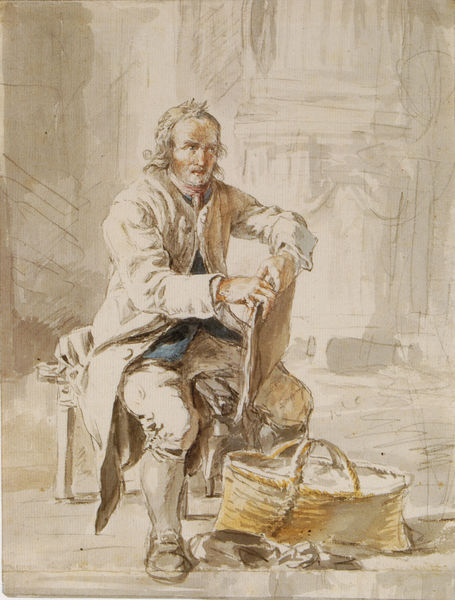
Titel: Alter Mann mit Mappe und Strohtasche vor einer Fassade
Künstler: Johann Georg von Dillis
Standort: München
Institution: Stadtarchiv München, Historischer Verein von Oberbayern, Dillis-Sammlung
Schlagwörter: blau, dunkel, hand, mann, schatten, weiß, aquarell, gelb, grün, ocker, sitzen, wäsche, braun, grau, handschuh, hell, hintergrund, hut, kreide, licht, orange, profil, raum, schwarz, skizze, stirn, strasse, stuhl, säule, zeichnung, blick, gebäude, haus, hund, tuch, beige, malerei, rock, alt, anzug, bart, hemd, hose, jacke, jung, architektur, barock, gesicht, halten, mensch, rahmen, ärmel, bild, bildnis, hände, portrait, porträt, häuser, kirche, boden, haare, mantel, sessel, sitzend, tücher, kind, blatt, kamin, henkel, papier, lehne, alter mann, schuhe, studie, farben, farbe, grafik, graphik, linien, hof, baby, platz, hocker, arbeiter, frack, tafel, krawatte, halstuch, sitzt, stuhllehne, maler, korb, durchgang, knie, gehrock, weste, strümpfe, laviert, tusche, verkäufer, alter, geflecht, buch, zeitung, koloriert, bleistift, manschetten, stiefel, tasche, stuhlbein, mappe, block, unfertig, kniehose, pastellkreide, silberstift, bundhose, papiert, schueh, ärme, schneider, schuhputzer, kein handschuh, srtümpfe knickerbocker, e, braun#, mannstuhl